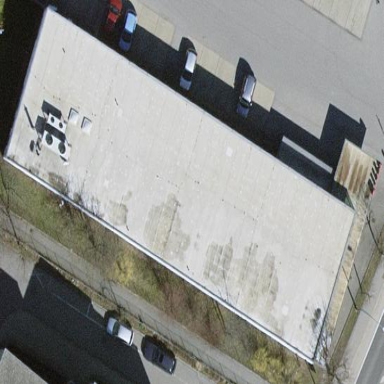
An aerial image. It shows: Supermarket building.